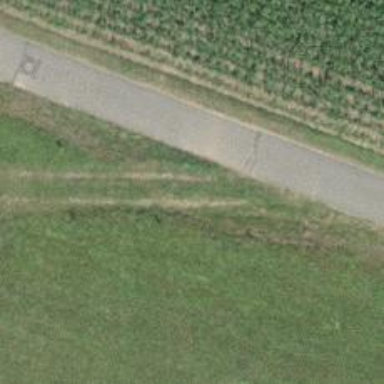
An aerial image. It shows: Track with grade5 tracktype.